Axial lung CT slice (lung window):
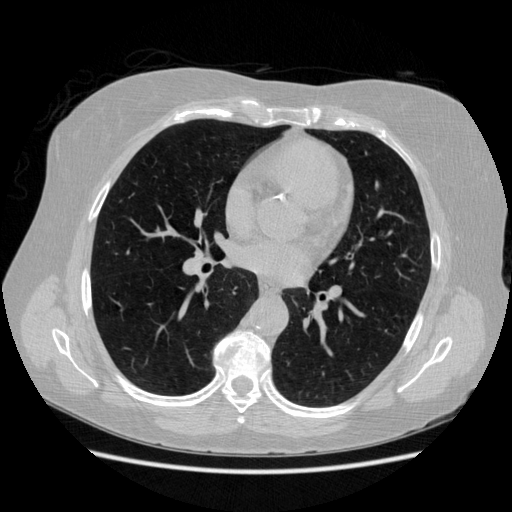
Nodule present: no